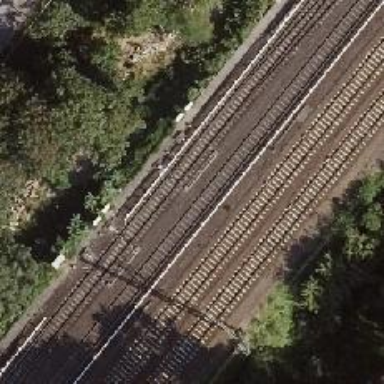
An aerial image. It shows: Railroad crossover.